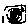
Label: hexagon